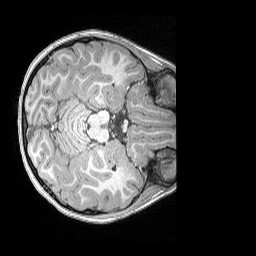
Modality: T1w
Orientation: axial
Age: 5
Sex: male
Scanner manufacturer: siemens
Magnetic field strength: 3 T
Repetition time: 2.53 s
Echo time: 0.00164 s